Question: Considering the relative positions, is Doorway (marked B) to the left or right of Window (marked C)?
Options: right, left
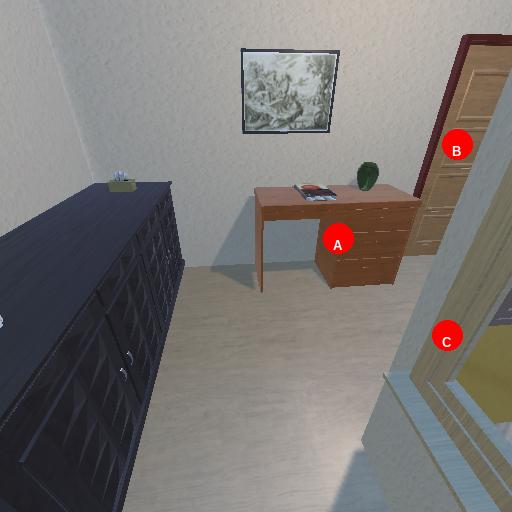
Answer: right